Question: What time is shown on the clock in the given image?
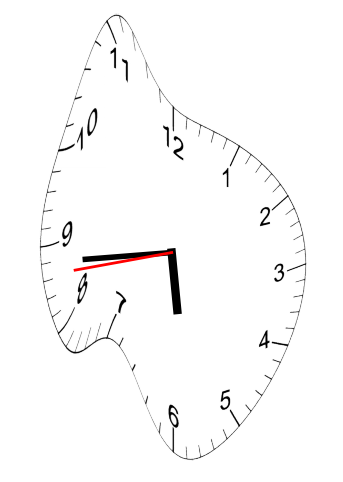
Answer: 05:43:43